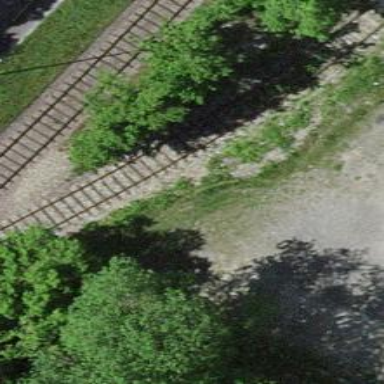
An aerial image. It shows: Railway spur service.